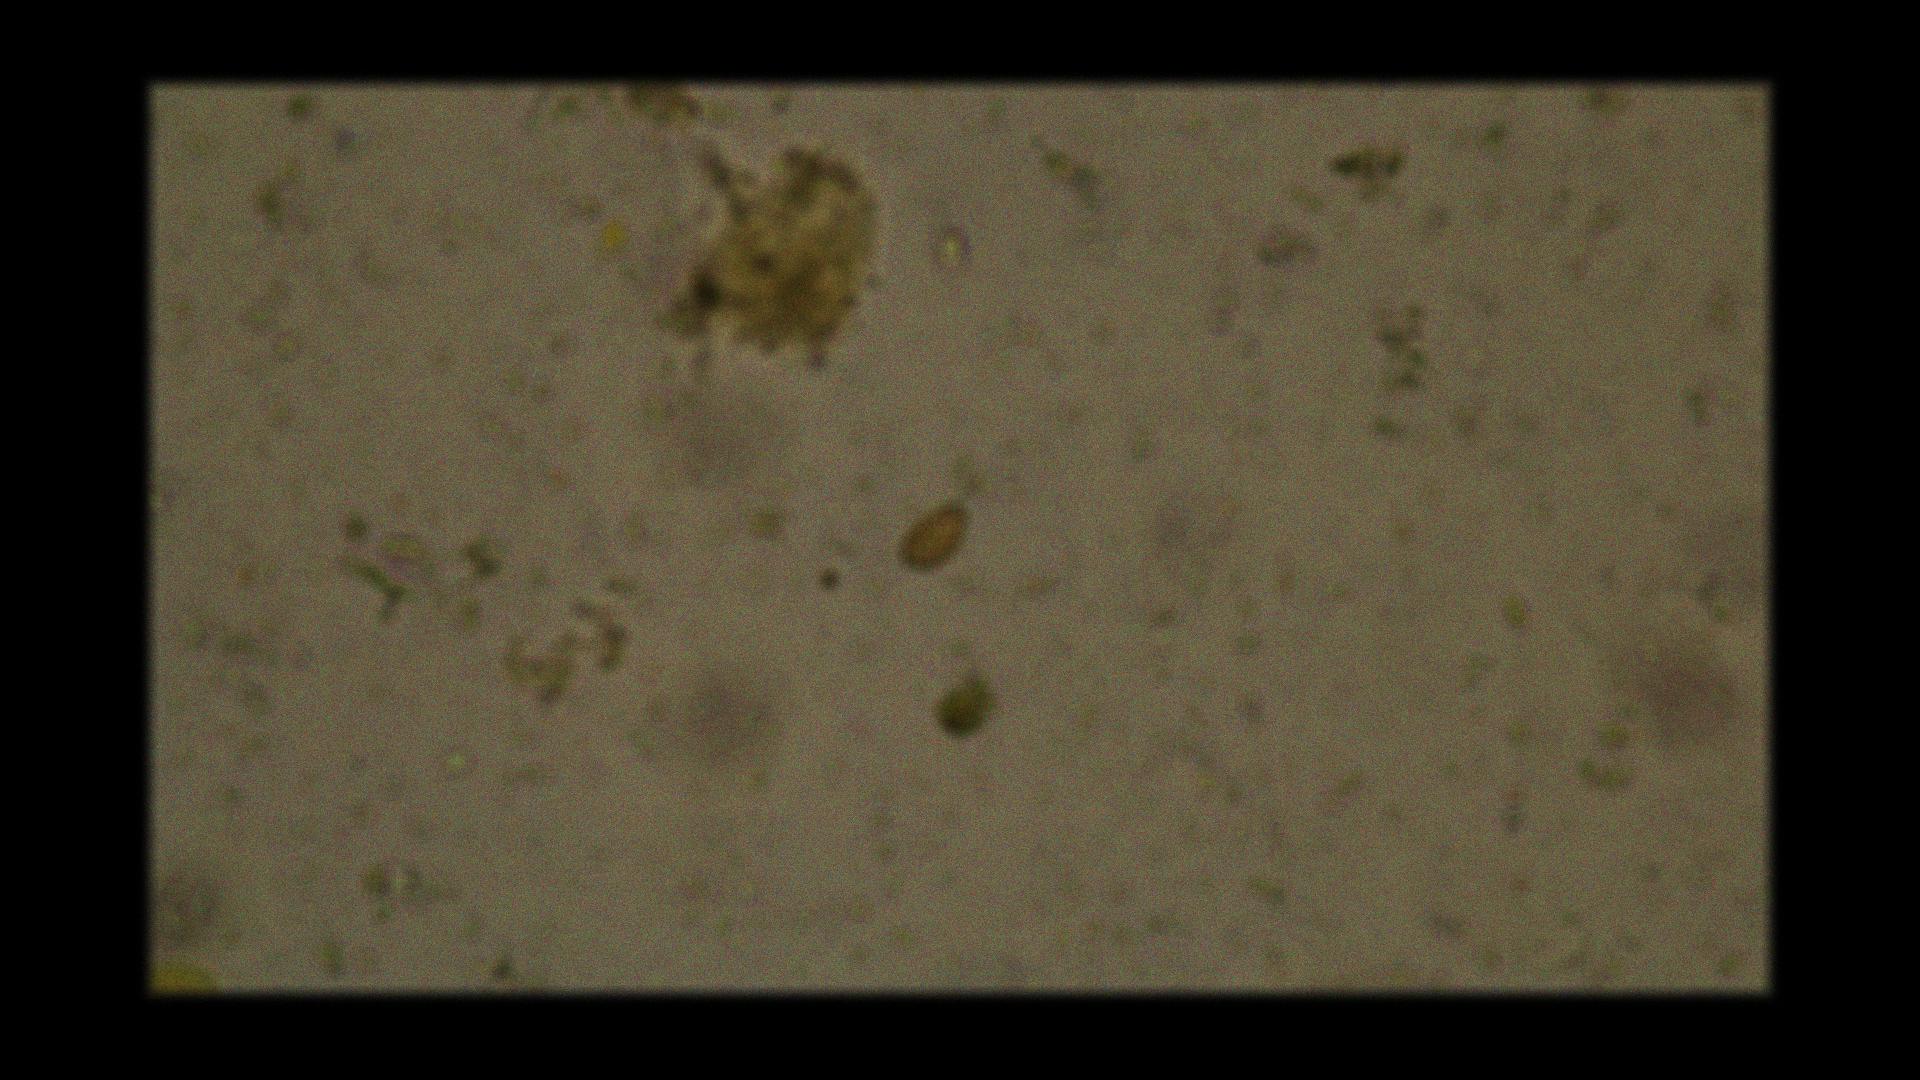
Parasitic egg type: Opisthorchis viverrine